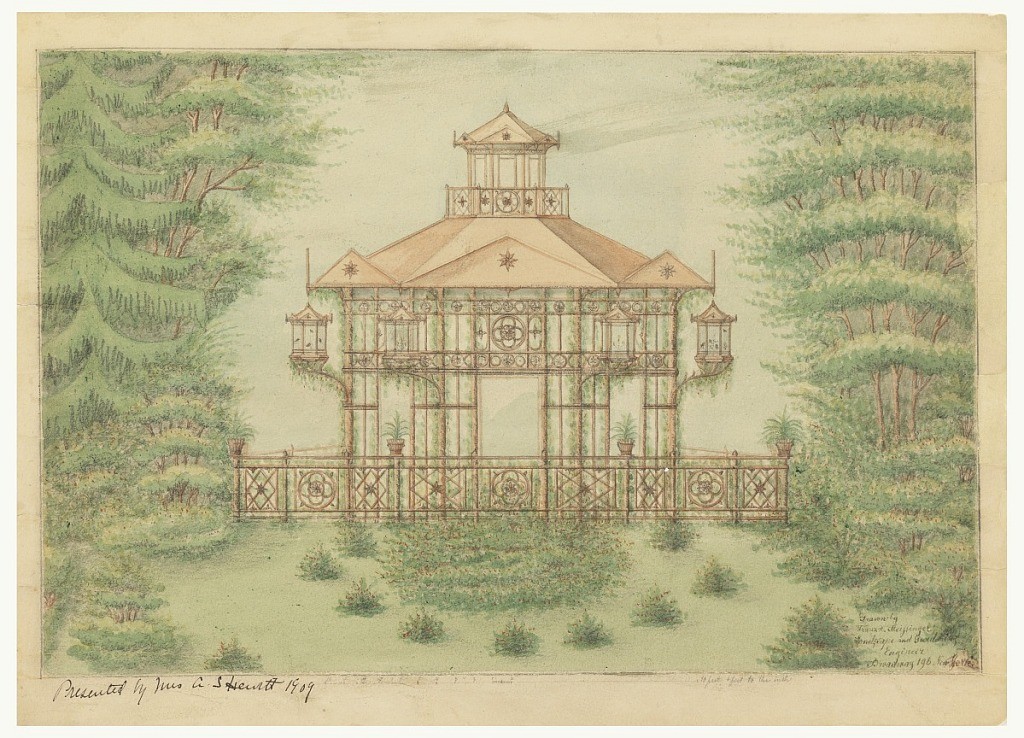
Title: Garden Pavillion
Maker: Franz H. Heissinger
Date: ca. 1909
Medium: Brush and watercolor, graphite on wove paper, lined
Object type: Drawing
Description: Drawing of large pavilion surrounded by foliage. Hexagonal pavilion comprised of slanted roof supported by columns with circular design decoration and lanterns. Balustrade at base decorated with flower motif. Small level on roof of pavilion.